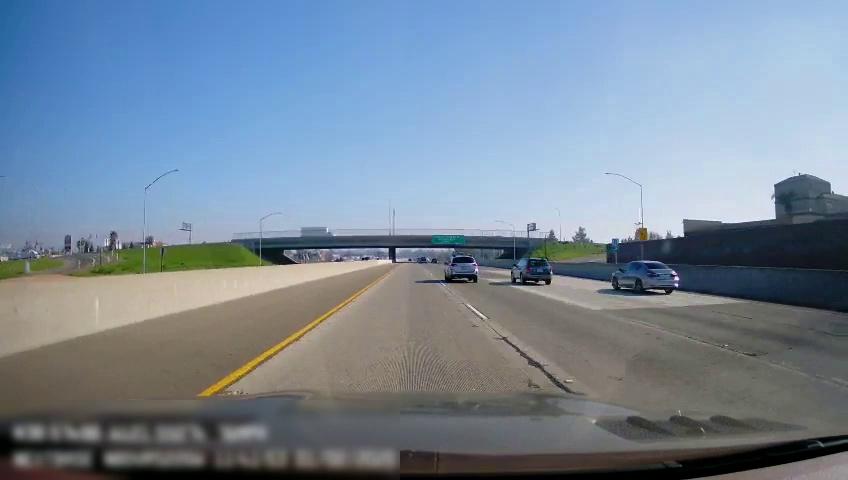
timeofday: Day
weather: Sunny
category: Drivable Space
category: Drivable Space
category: Vehicles | SUV
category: Vehicles | Car
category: Vehicles | SUV
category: Lanes | Current Lane
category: Lanes | Current Lane
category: Lanes | Current Lane
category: Traffic | Signs
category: Traffic | Signs